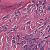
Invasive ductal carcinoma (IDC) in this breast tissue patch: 1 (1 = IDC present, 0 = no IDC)